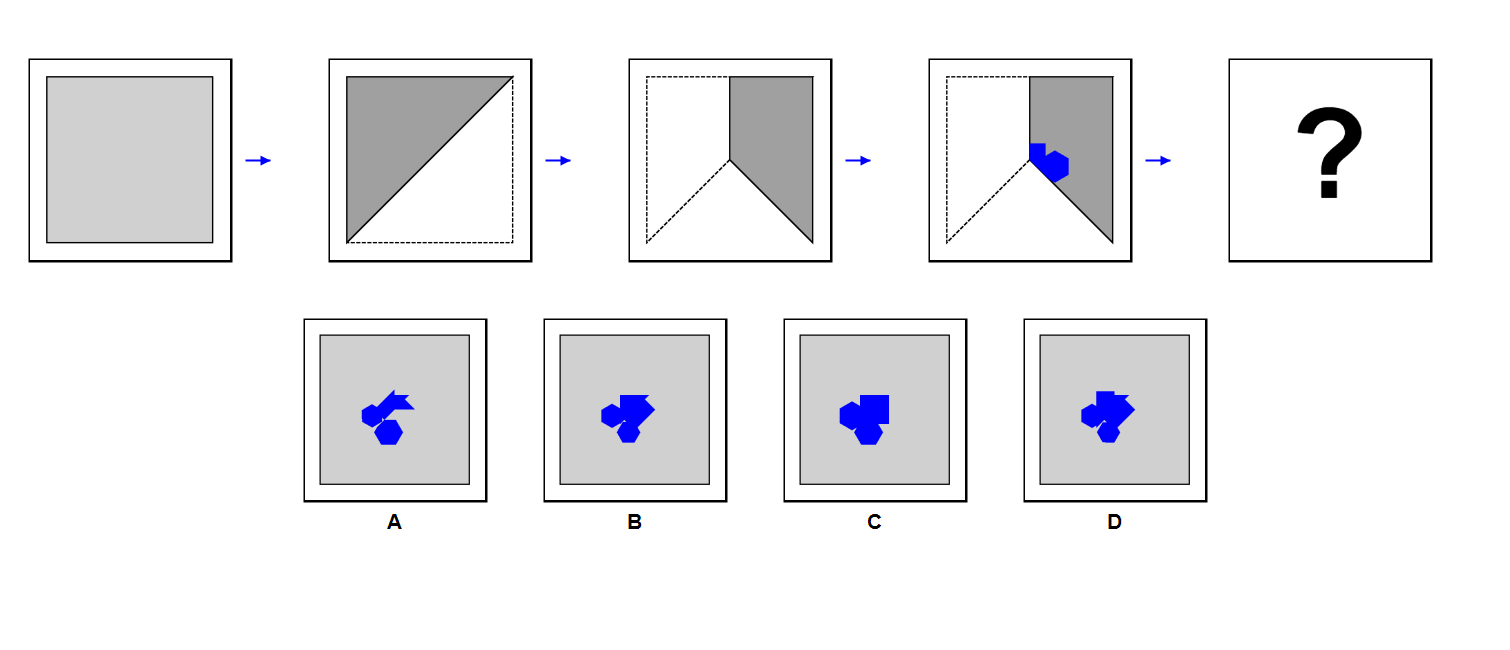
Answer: C